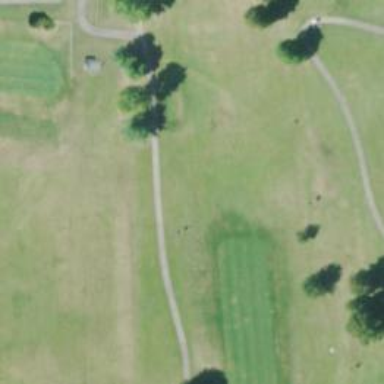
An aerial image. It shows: Service road used as golf cart path.